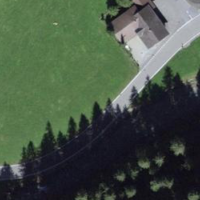
EUNIS habitat code: 43
Species observed at this site:
Aruncus dioicus